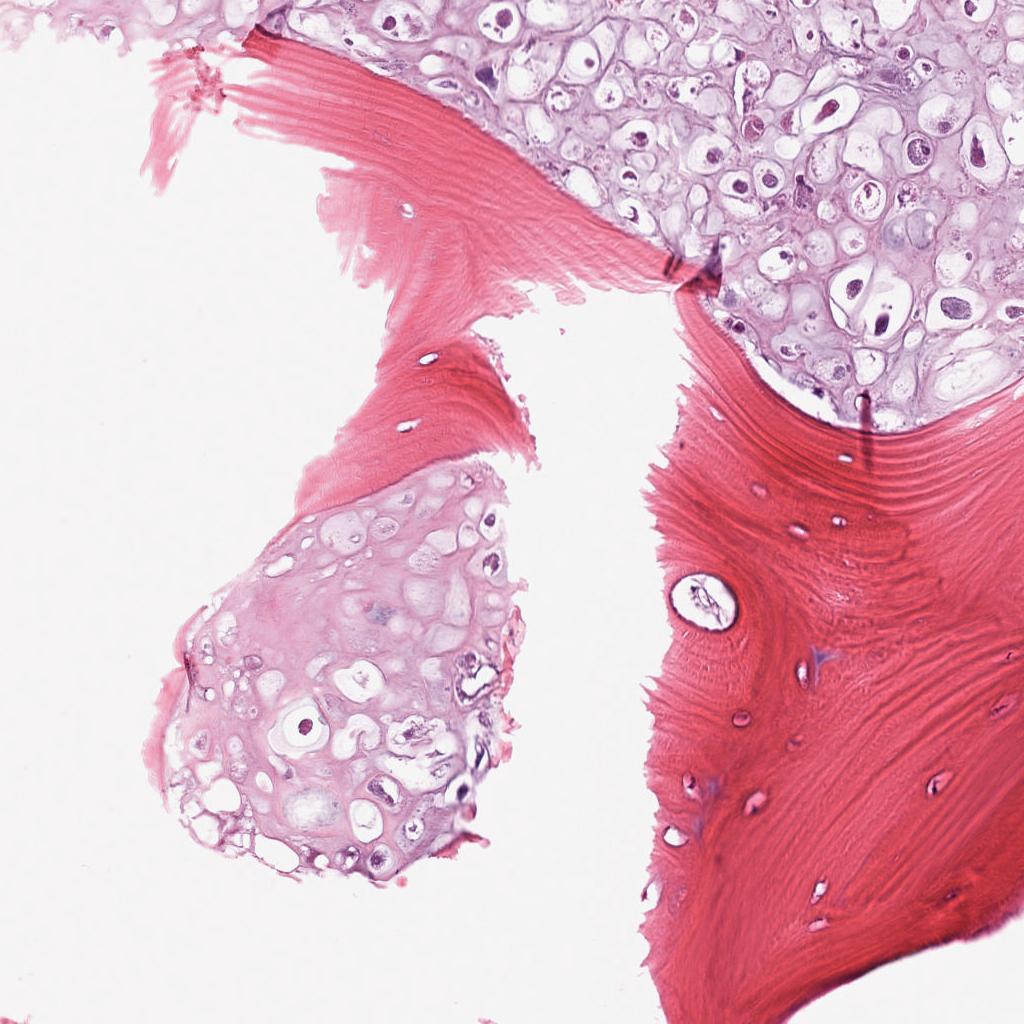
Label: Viable